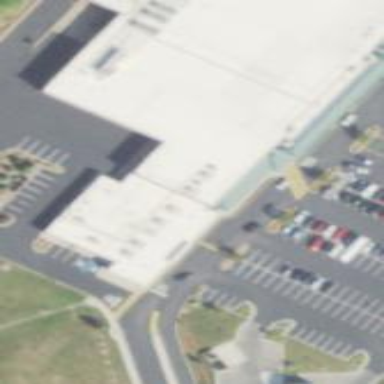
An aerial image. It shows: Clinic building offering healthcare services.